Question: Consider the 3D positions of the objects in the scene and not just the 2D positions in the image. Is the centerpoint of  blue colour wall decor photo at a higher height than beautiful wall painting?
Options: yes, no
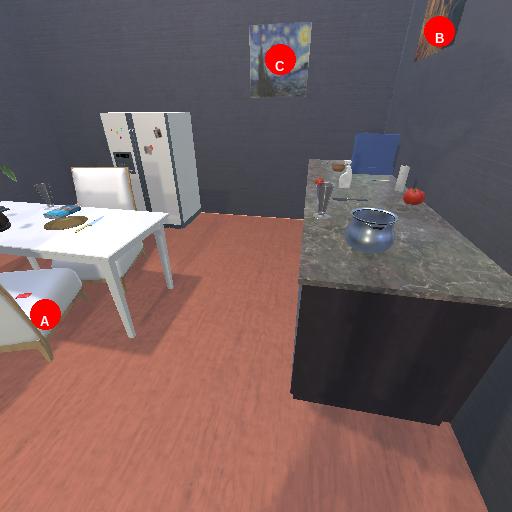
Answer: yes